Interaction volume radius: 10 \u00c5
Interaction volume height: 30 \u00c5
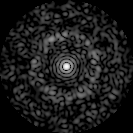
Disorder parameter: 0.833